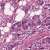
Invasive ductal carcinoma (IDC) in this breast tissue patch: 1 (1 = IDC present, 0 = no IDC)